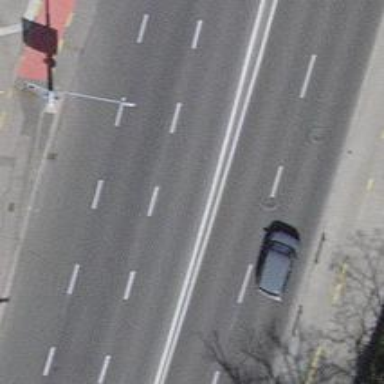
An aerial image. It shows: Asphalt road with primary highway and cycle track.